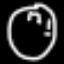
Label: clock